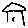
Label: house